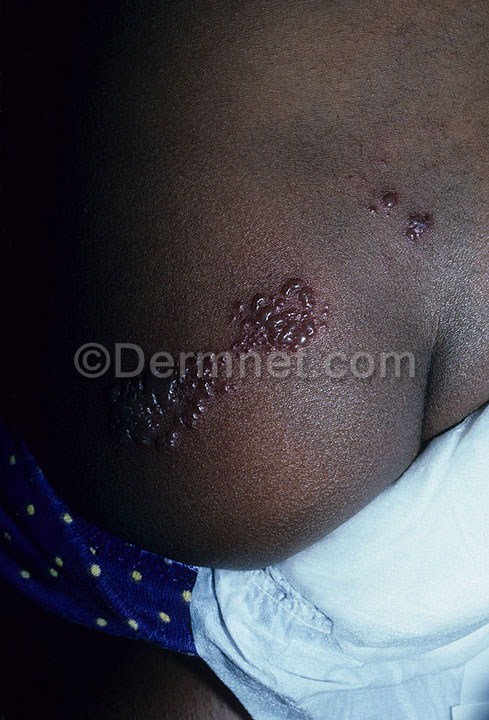
Disease: Warts Molluscum and other Viral Infections